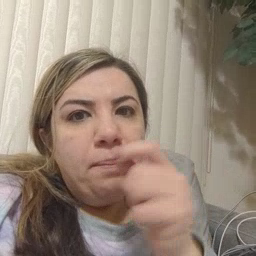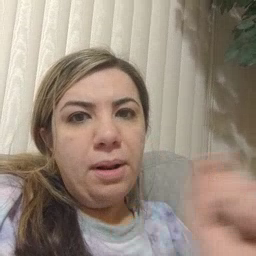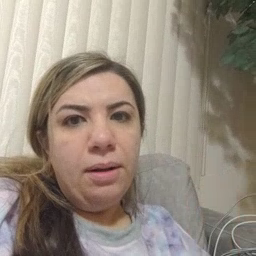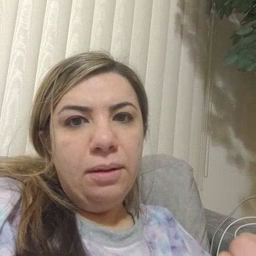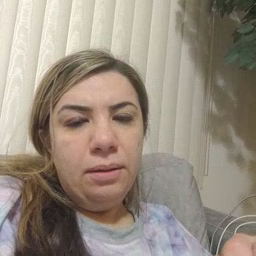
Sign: pencil